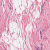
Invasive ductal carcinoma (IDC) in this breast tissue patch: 0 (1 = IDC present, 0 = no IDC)